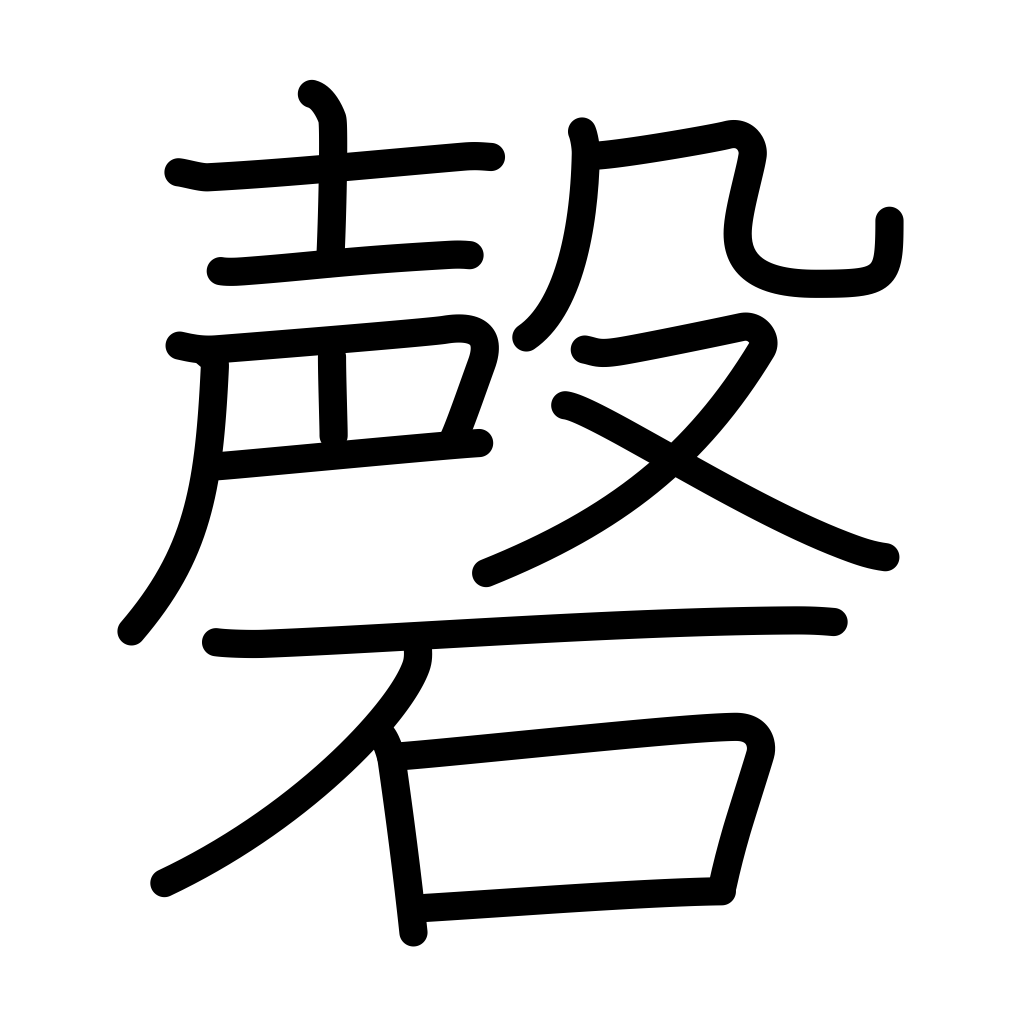
Meaning: upside-V-shaped gong